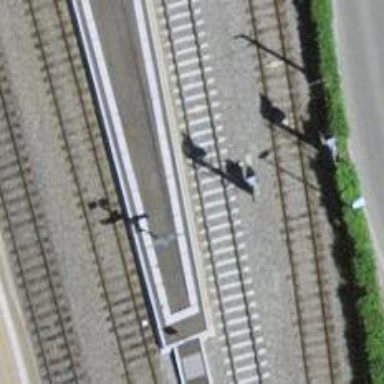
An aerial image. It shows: Railway signal.